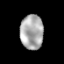
Tissue: prostate
Cell type: T cells
Senescence score: 0.3307
Nuclear area (px): 780
Mean DAPI intensity: 171.742